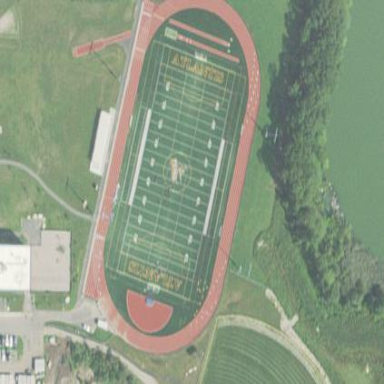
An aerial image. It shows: American football pitch with artificial turf surface for leisure land.